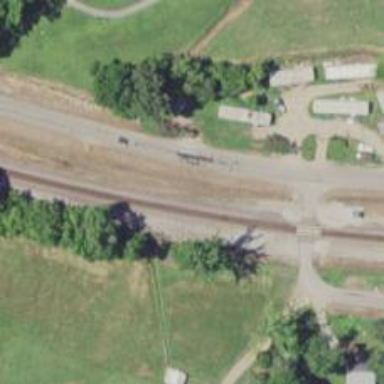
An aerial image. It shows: Railway track.